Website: apple
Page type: account-selection
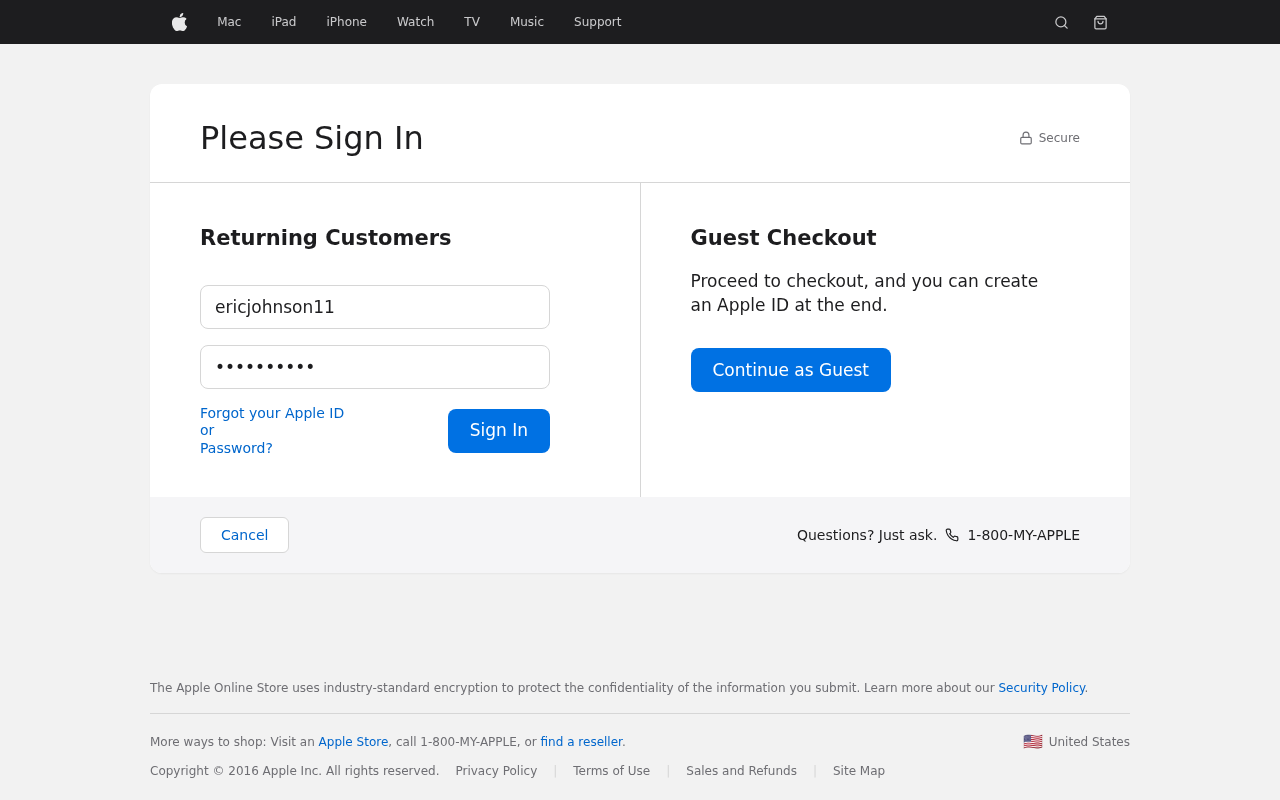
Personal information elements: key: PII_LOGIN_USERNAME
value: ericjohnson11